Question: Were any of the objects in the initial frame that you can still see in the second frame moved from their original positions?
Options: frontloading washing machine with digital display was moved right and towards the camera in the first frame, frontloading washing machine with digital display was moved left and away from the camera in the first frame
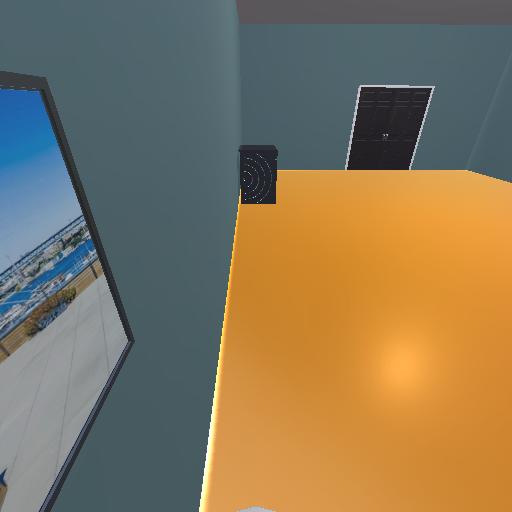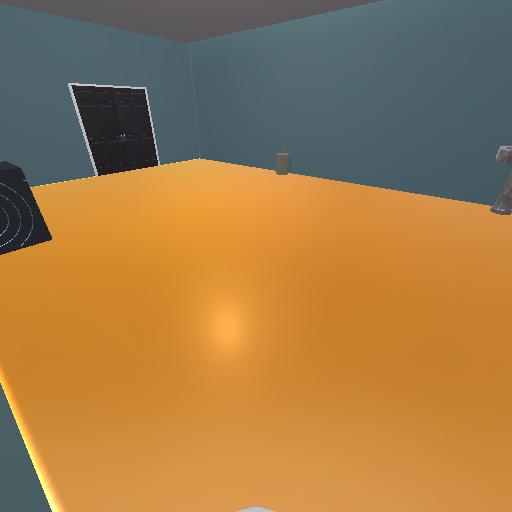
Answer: frontloading washing machine with digital display was moved right and towards the camera in the first frame